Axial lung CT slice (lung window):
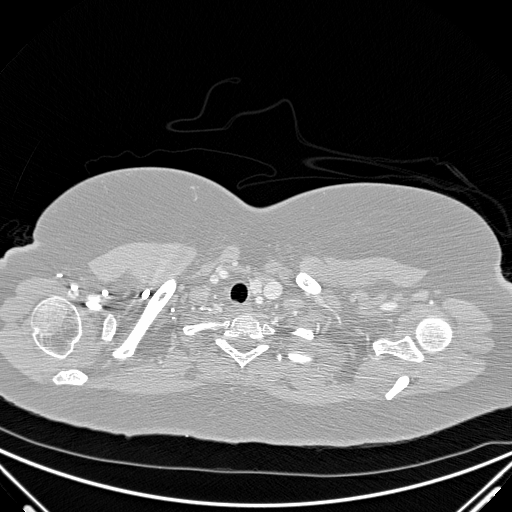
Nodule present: no